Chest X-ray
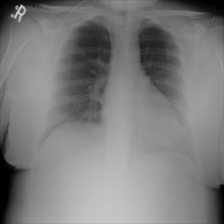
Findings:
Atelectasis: negative
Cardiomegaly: negative
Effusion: negative
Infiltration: negative
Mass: negative
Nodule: negative
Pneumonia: negative
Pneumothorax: negative
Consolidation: negative
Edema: negative
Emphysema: negative
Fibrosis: negative
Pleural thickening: negative
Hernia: negative